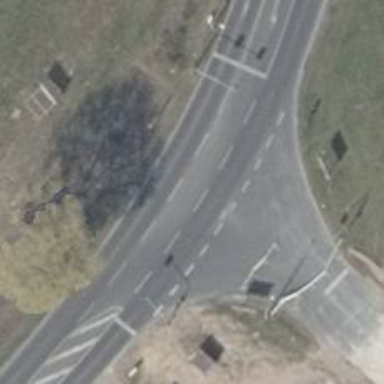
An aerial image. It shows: Tertiary road with asphalt surface.